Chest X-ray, PA view. Patient: 35 years old, sex F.
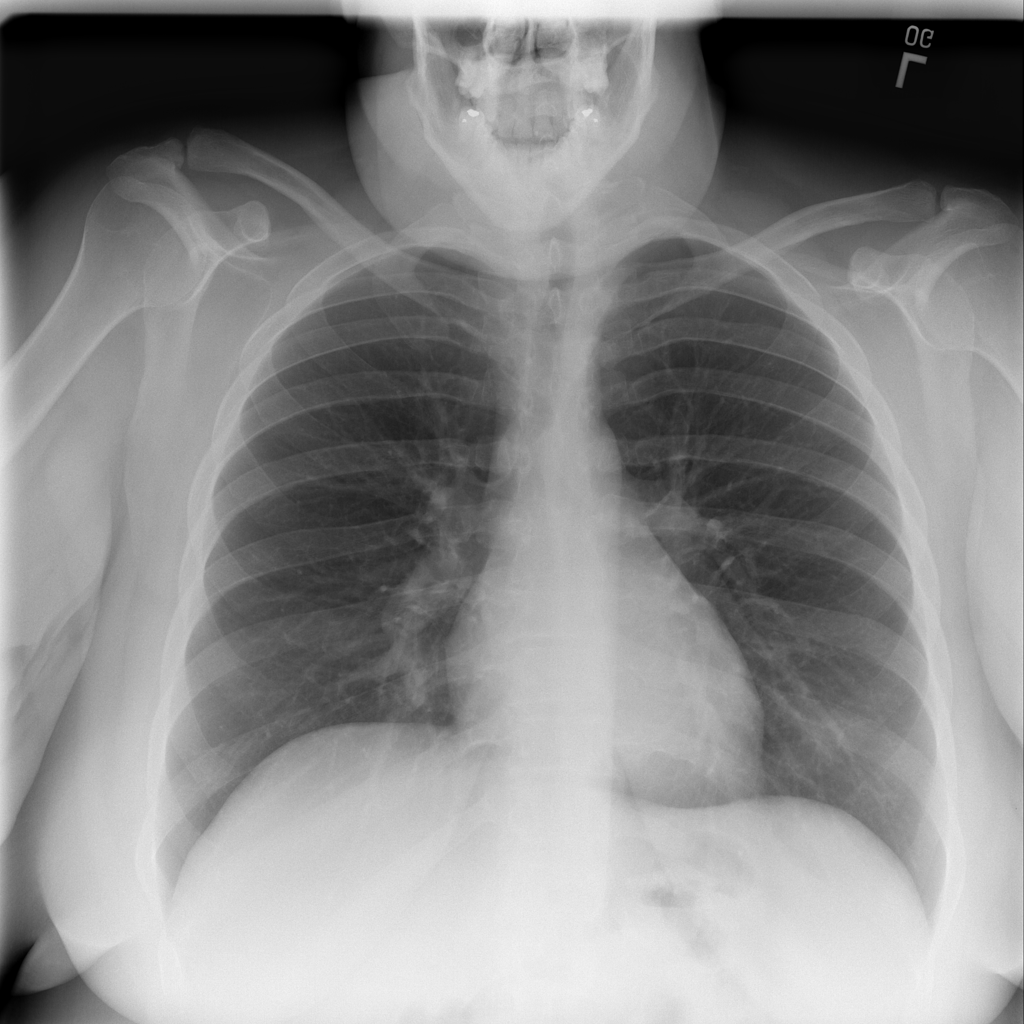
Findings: No Finding